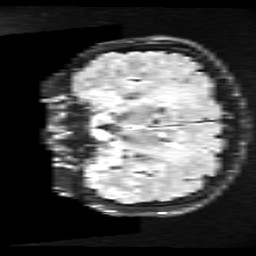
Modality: FLAIR
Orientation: coronal
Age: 30
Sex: male
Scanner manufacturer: ge
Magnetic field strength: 3 T
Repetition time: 11 s
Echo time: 0.1497 s